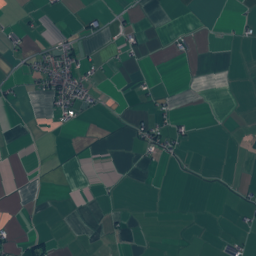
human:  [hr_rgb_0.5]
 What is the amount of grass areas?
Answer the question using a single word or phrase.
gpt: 157

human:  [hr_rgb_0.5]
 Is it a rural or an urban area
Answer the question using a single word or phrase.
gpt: urban

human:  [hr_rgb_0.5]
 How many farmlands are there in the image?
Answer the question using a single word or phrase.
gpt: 121

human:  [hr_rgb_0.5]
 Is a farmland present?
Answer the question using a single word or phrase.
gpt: yes

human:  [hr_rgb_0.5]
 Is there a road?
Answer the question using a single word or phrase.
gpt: yes

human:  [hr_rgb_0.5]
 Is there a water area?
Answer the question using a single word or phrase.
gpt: yes

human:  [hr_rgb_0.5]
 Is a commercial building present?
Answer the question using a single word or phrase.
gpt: yes

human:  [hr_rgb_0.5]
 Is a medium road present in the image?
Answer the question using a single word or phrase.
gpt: no

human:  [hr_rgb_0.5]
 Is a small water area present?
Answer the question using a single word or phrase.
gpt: yes

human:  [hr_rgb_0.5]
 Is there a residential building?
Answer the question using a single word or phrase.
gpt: yes

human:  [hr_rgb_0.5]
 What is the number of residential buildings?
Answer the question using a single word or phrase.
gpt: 620

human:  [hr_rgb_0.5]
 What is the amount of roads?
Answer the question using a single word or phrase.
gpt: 120

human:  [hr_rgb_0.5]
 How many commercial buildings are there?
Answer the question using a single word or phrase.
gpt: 7

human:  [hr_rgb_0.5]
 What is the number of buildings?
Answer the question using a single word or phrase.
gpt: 635

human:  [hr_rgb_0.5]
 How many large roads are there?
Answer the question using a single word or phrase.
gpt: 0

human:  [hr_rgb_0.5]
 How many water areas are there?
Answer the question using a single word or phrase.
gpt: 131

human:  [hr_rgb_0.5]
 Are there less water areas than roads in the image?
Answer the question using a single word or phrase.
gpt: yes

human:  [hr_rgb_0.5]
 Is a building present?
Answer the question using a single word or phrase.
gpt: yes

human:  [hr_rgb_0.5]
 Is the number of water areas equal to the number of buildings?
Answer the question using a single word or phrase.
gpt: no

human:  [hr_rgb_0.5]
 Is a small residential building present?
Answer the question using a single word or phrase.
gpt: yes

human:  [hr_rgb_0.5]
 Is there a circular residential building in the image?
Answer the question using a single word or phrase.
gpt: yes

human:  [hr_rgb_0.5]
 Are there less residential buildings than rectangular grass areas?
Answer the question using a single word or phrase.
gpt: no

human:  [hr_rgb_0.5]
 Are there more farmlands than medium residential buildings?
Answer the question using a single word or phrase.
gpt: yes

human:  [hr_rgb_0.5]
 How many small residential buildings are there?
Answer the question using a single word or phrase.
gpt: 616

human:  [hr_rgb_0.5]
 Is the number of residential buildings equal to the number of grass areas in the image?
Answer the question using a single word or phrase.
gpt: no

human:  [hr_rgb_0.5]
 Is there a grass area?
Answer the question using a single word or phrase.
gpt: yes

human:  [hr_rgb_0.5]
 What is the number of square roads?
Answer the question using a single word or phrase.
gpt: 0

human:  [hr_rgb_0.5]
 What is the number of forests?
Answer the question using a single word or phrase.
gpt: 18

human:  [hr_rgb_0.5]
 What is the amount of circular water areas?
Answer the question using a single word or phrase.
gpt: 0

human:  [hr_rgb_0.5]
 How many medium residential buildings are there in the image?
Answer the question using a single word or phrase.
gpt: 4

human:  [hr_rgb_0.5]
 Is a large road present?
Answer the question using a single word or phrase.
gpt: no

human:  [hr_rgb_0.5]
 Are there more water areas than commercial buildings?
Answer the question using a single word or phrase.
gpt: yes

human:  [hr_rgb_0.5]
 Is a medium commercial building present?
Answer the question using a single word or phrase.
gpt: yes

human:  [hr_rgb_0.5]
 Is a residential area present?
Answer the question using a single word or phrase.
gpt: yes

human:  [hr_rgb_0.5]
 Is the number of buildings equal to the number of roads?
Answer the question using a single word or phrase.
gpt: no

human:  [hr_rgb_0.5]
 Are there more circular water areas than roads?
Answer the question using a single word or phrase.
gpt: no

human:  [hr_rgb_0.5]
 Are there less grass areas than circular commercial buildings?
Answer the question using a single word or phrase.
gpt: no

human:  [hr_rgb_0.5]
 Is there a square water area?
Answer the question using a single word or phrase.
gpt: no

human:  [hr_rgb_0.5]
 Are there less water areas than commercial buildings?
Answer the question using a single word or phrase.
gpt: no

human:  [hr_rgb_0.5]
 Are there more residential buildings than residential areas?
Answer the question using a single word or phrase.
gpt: yes

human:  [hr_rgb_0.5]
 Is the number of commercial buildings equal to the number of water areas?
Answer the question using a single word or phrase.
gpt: no

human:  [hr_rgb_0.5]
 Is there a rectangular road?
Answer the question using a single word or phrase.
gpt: no

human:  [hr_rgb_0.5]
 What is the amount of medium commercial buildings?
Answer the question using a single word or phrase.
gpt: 1

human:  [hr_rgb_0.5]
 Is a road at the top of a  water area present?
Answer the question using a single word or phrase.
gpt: yes

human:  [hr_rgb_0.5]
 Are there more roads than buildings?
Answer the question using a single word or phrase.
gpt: no

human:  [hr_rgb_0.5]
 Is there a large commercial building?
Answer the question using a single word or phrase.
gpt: yes

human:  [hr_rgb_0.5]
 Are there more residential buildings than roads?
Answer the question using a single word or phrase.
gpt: yes

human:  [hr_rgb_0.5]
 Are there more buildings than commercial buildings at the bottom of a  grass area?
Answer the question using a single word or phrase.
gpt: yes

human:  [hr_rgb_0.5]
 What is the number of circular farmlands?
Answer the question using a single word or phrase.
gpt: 0

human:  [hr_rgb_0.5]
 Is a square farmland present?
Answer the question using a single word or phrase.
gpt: no

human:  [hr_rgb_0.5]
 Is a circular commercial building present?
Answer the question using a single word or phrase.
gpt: no

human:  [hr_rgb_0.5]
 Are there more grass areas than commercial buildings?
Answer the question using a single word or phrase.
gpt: yes

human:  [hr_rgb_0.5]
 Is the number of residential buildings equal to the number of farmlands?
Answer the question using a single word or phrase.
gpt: no

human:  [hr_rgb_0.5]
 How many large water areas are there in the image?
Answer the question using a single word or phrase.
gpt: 6

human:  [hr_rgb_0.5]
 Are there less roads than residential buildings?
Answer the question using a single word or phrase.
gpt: yes

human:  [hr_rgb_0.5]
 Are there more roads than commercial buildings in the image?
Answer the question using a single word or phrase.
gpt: yes

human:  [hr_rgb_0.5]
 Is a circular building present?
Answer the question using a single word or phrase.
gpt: yes

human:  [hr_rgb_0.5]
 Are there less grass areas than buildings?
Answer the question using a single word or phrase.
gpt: yes

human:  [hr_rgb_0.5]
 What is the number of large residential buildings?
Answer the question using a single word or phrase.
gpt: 0

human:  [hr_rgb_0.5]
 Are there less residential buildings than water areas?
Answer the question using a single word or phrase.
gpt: no

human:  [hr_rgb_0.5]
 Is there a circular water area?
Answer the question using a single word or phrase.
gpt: no

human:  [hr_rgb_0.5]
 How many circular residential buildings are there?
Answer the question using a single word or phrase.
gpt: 1

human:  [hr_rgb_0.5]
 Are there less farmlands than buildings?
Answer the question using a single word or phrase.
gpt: yes

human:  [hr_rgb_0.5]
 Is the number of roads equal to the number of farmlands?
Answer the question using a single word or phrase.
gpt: no